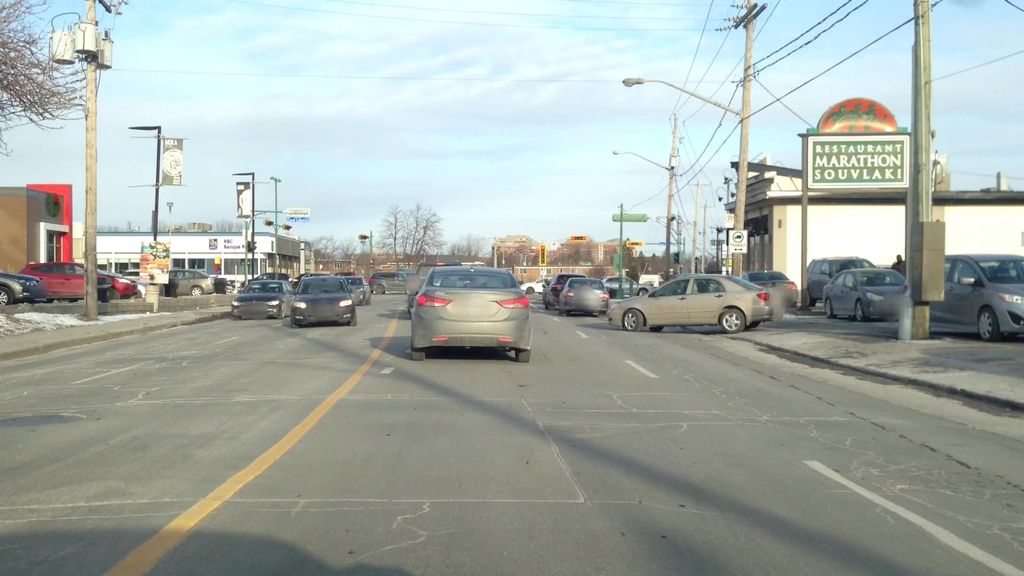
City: montreal